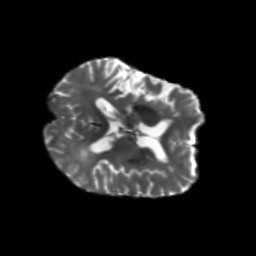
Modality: T2w
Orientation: axial
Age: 60
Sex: female
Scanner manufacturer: siemens
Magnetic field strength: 3 T
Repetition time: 5.47 s
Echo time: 0.0854 s